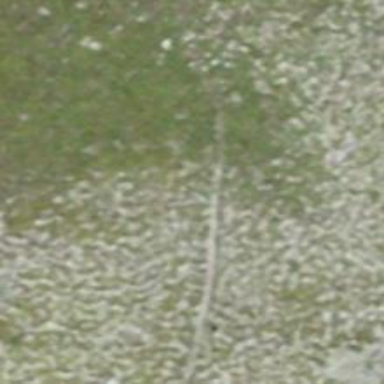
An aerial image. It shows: Path.